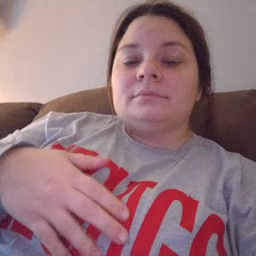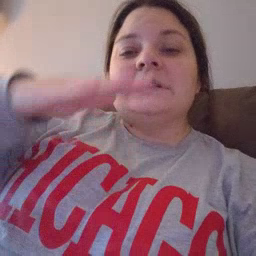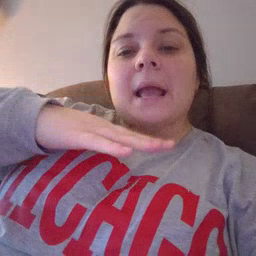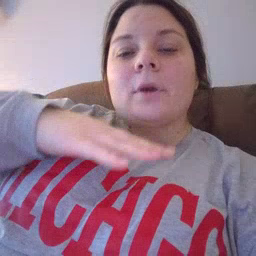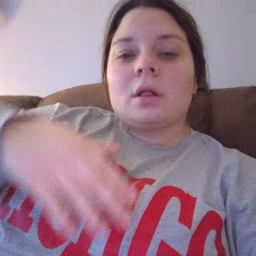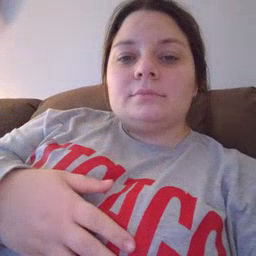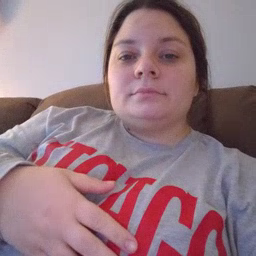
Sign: table